Field crop: maize
Growth stage: 1
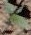
Species: datura